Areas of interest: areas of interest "Scientific Research Institution"
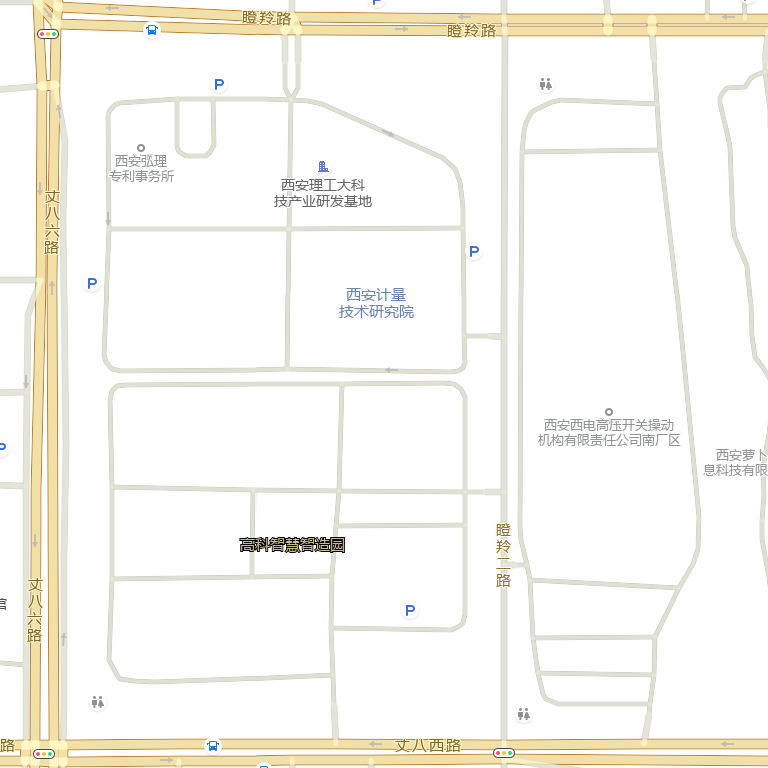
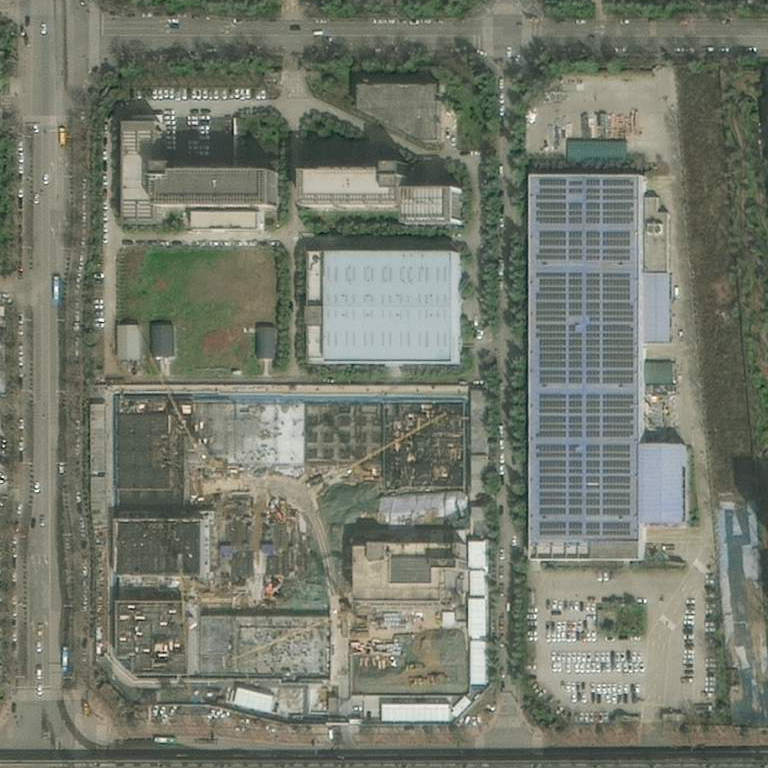